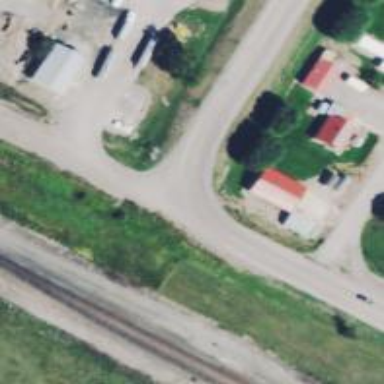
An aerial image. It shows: Asphalt road classified as primary highway.